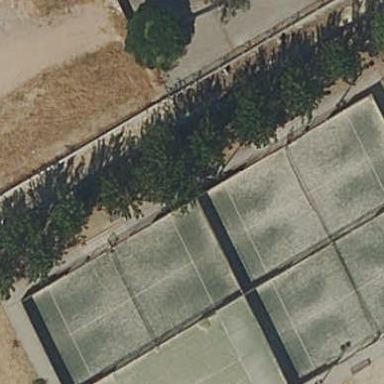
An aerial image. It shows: Paddle tennis court on leisure land pitch.